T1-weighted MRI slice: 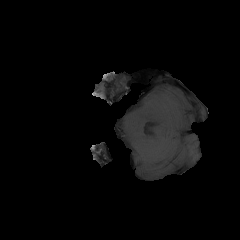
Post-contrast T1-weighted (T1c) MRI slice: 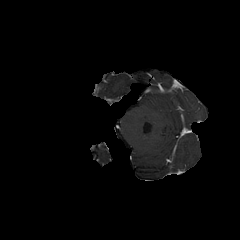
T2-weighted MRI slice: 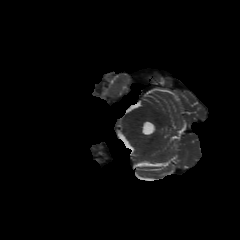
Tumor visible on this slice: no